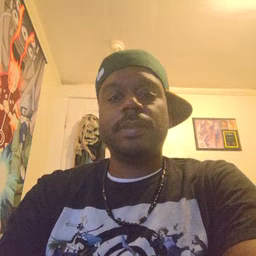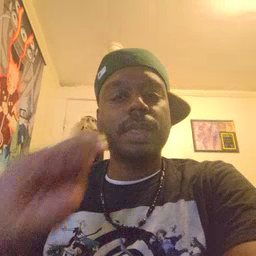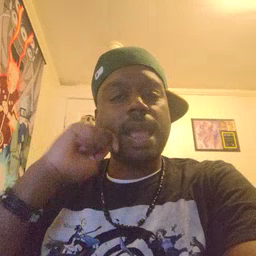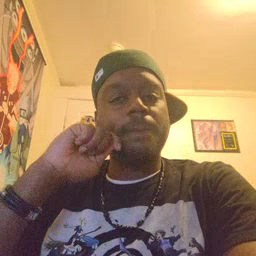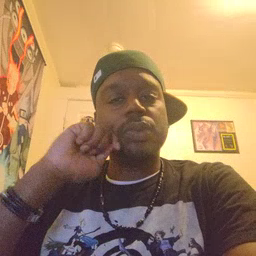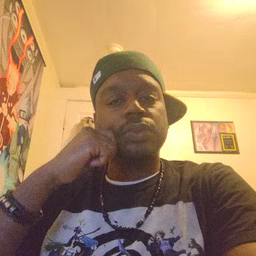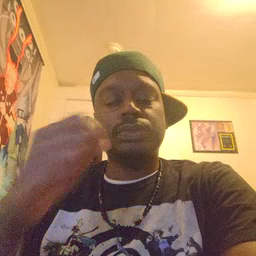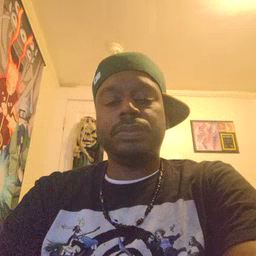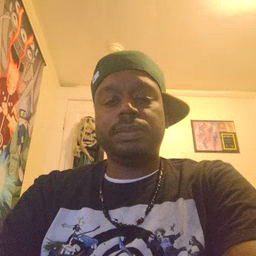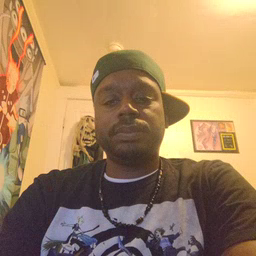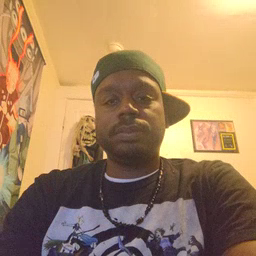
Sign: apple